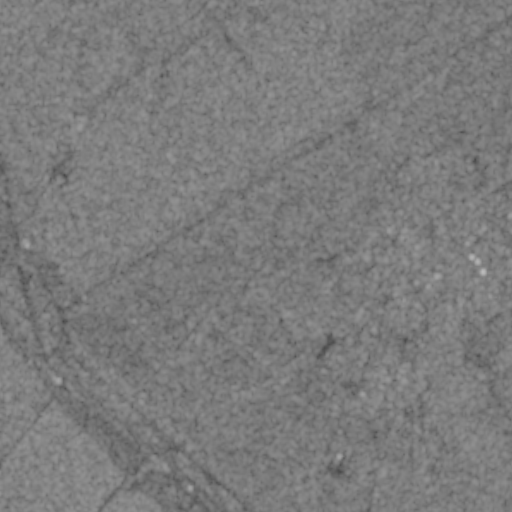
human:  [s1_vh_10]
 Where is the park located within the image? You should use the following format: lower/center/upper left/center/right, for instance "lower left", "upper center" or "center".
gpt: The park is located in the lower right of the image.
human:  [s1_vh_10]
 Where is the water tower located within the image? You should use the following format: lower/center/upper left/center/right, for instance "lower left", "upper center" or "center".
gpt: The water tower is located in the lower right of the image.
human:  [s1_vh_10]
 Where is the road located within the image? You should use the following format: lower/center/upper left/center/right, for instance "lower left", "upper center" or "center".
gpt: There is no road in the image.

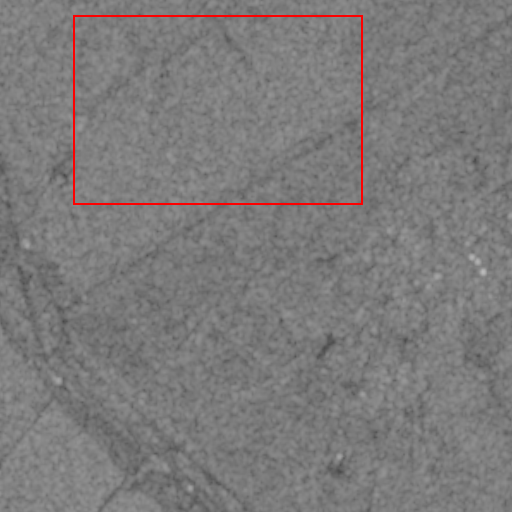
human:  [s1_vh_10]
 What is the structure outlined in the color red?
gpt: The structure outlined in red is a crop field.
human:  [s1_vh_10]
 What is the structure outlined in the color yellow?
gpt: There is no yellow outline.